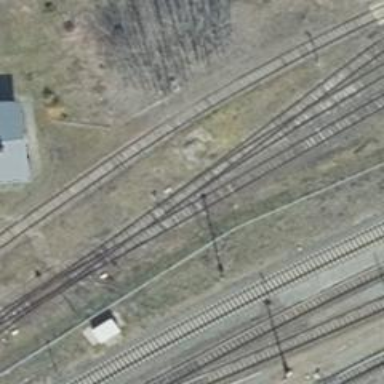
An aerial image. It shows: Railway switch.